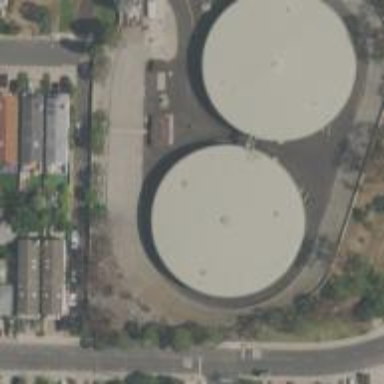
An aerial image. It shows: Building with water storage tank.